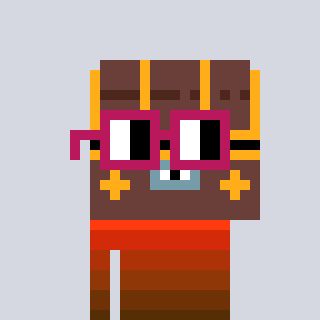
a pixel art character with square dark red glasses, a treasure chest-shaped head and a peachy-colored body on a cool background